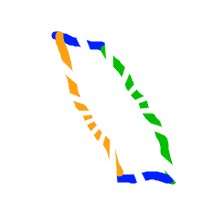
Shape: parallelogram